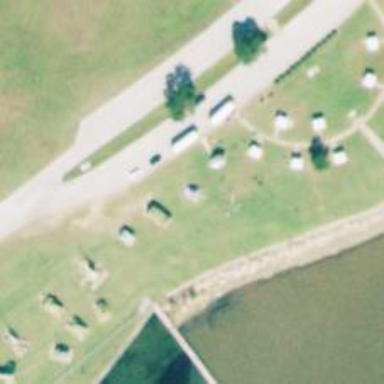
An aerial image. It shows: Historic attraction featuring cannon.